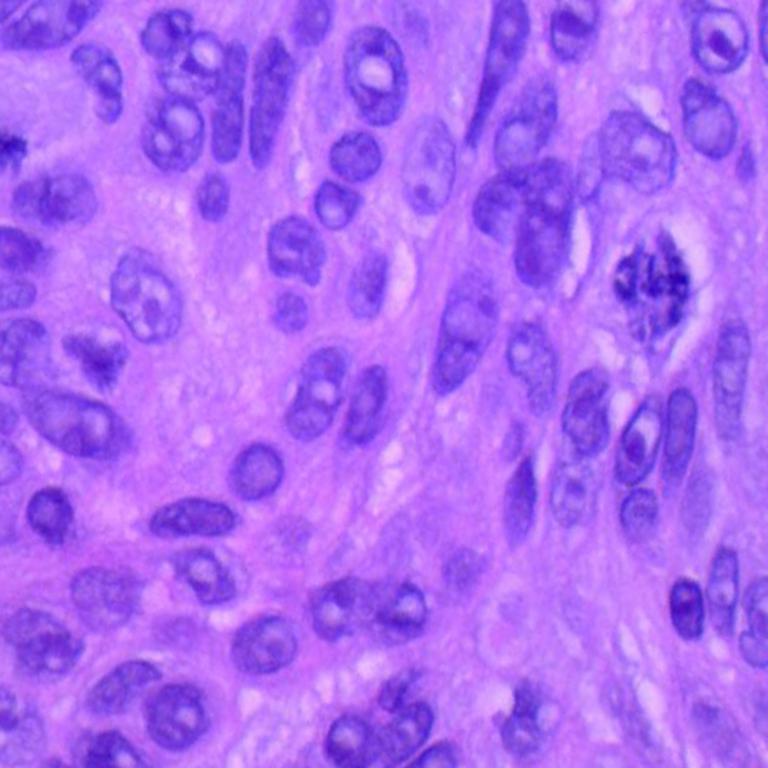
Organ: lung
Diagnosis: squamous carcinomas